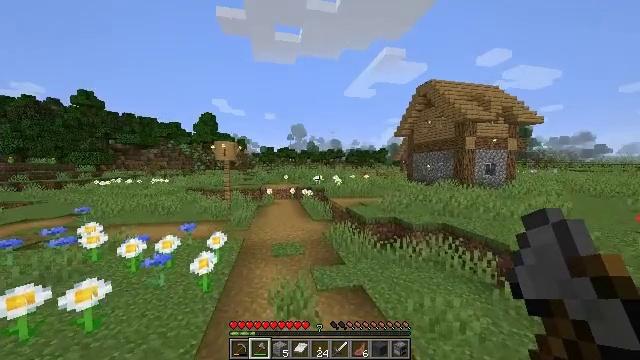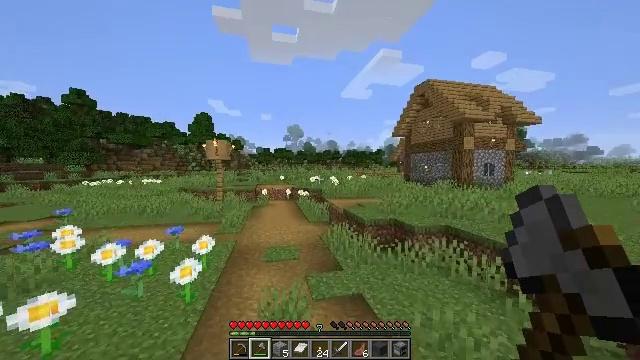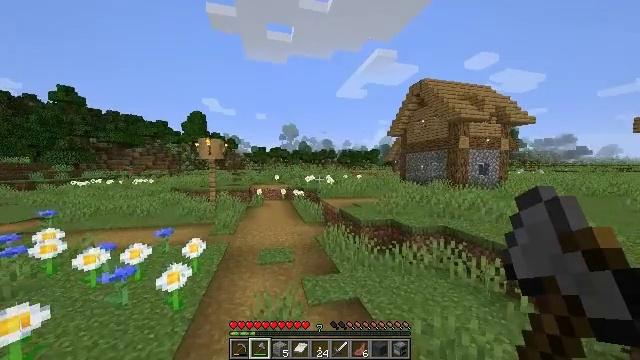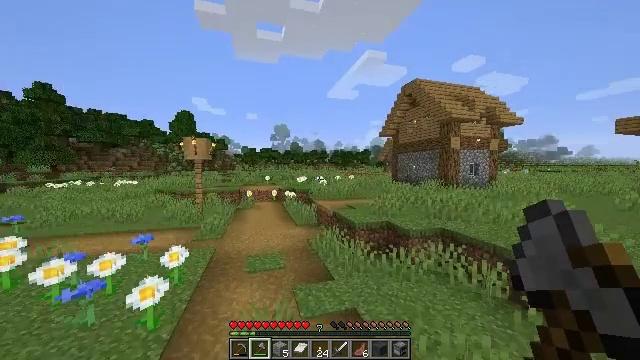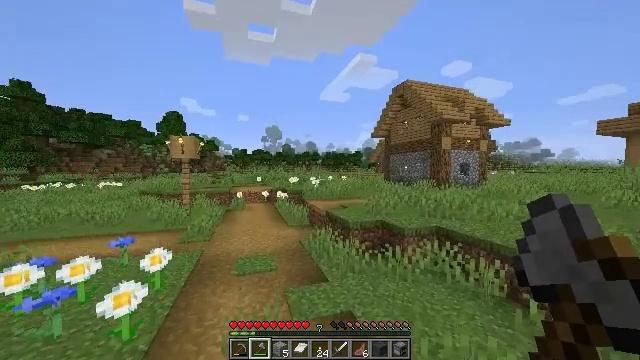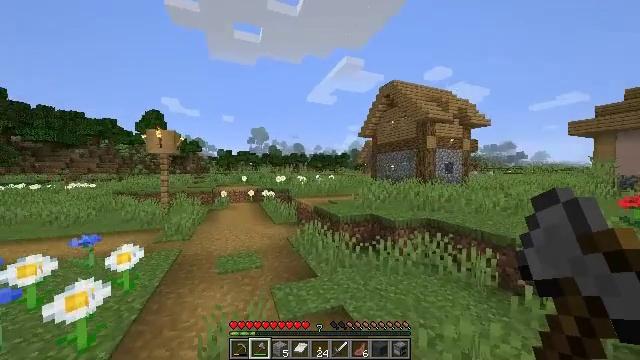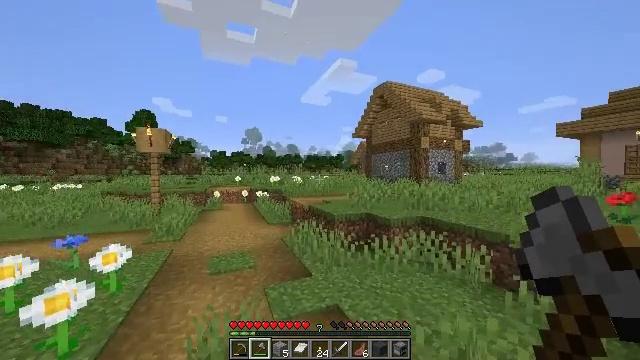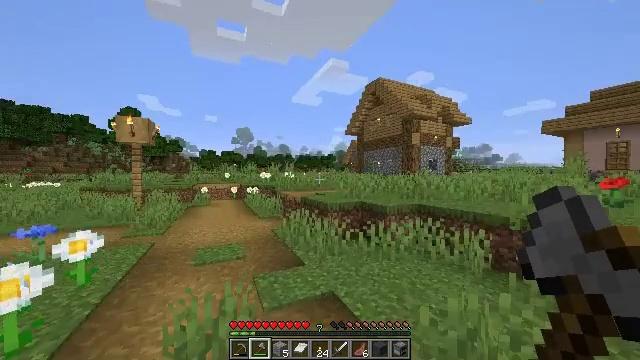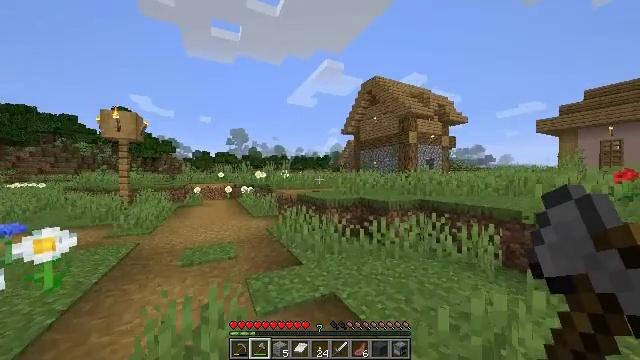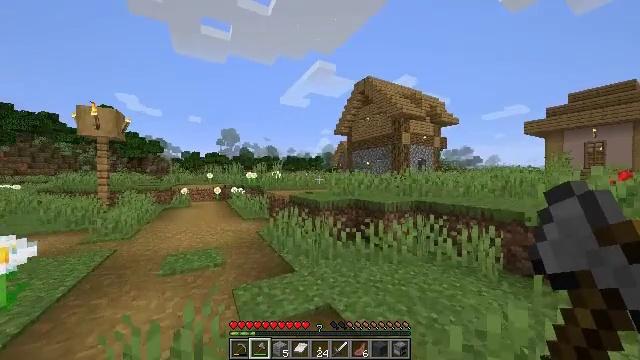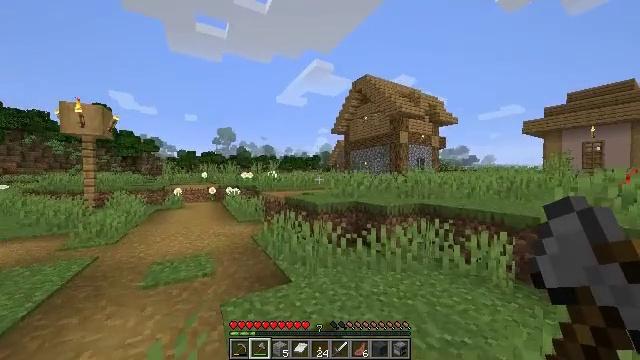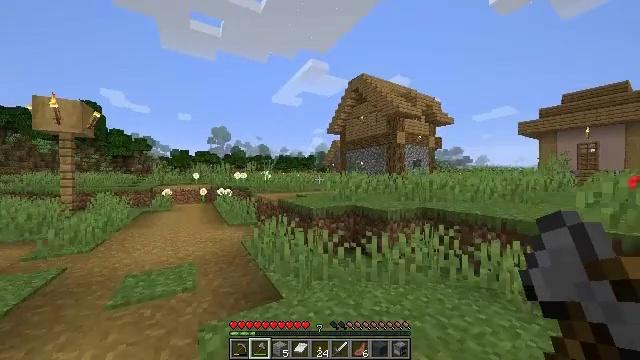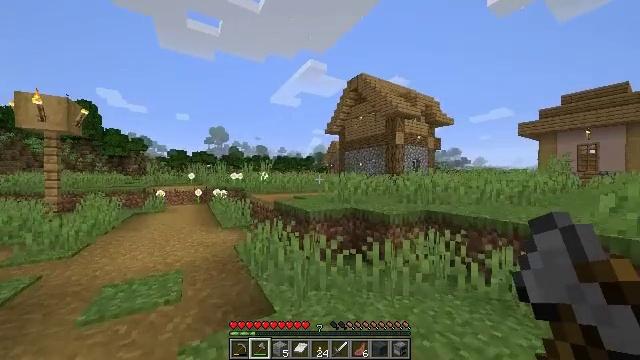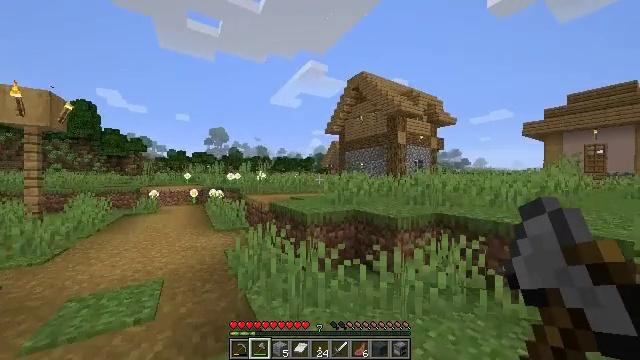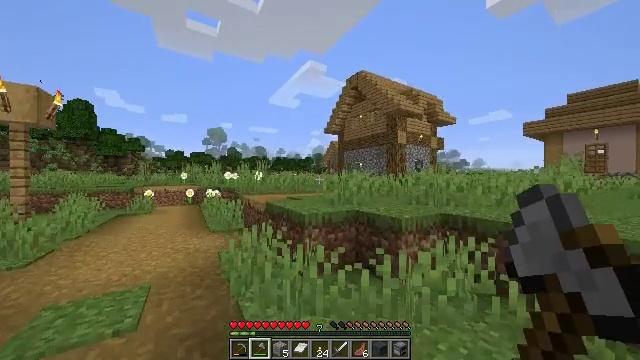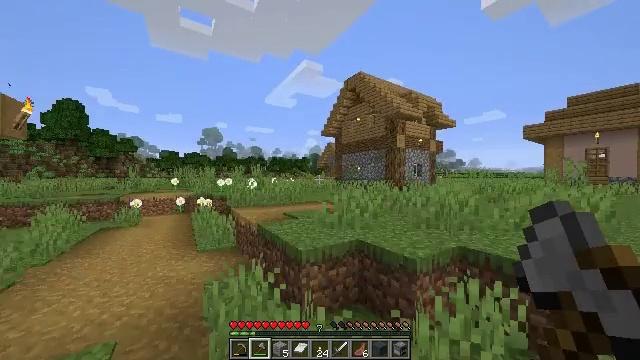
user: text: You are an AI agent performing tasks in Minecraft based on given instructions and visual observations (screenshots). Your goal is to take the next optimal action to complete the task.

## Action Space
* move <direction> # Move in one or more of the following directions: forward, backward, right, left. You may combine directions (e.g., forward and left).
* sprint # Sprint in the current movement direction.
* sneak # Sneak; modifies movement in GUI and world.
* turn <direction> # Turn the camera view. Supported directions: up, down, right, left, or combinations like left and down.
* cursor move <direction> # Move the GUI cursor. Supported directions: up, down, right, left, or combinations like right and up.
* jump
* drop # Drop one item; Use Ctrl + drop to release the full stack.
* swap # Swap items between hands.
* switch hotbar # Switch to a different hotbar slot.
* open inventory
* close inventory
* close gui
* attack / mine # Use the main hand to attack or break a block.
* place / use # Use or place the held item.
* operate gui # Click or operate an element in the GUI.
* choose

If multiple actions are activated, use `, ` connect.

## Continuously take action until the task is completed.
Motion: motion action
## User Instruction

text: Mine the clay from the riverbed.
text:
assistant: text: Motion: move forward, sprint
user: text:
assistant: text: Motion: move forward, sprint, turn right
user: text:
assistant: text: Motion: move forward, sprint, turn right
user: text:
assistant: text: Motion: move forward, sprint, turn right
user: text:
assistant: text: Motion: move forward, sprint, turn right
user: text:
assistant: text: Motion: move forward, sprint, turn right
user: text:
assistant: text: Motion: move forward, sprint, turn right
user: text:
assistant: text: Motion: move forward, sprint, turn right
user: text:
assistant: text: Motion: move forward, sprint, turn right
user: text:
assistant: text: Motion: move forward, sprint
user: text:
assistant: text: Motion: move forward, sprint, turn right
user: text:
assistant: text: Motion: move forward, sprint
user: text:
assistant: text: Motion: move forward, sprint
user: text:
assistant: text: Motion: move forward, sprint
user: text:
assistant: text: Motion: move forward, sprint, jump
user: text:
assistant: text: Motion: move forward, sprint, jump
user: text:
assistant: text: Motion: move forward, sprint, jump
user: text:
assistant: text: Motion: move forward, sprint, jump
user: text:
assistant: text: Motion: move forward, sprint, jump
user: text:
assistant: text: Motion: move forward, sprint, jump
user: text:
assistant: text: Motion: move forward, sprint, jump
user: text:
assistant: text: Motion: move forward, sprint, jump
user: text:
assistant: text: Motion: move forward, sprint, jump
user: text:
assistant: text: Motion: move forward, sprint, jump
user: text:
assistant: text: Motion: move forward, sprint, jump
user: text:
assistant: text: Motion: move forward, sprint, jump
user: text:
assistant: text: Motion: move forward, sprint, turn right, jump
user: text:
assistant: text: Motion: move forward, sprint, turn right, jump
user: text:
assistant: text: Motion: move forward, sprint, turn right, jump
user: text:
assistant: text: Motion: move forward, sprint, turn right, jump